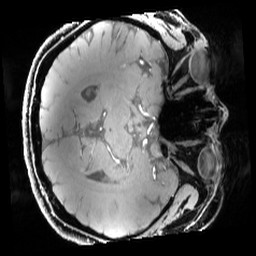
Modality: T1w
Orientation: axial
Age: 28
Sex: female
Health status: healthy
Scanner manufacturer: siemens
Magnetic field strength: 7 T
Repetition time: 4.3 s
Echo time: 0.00227 s